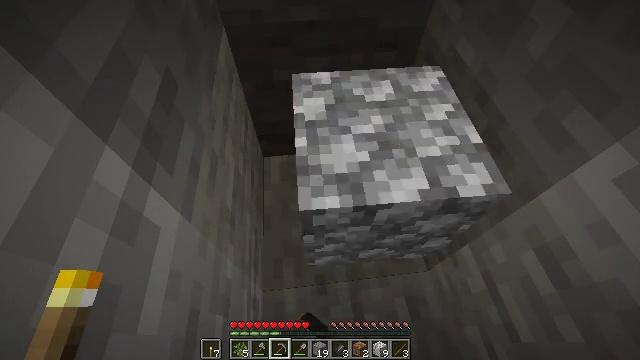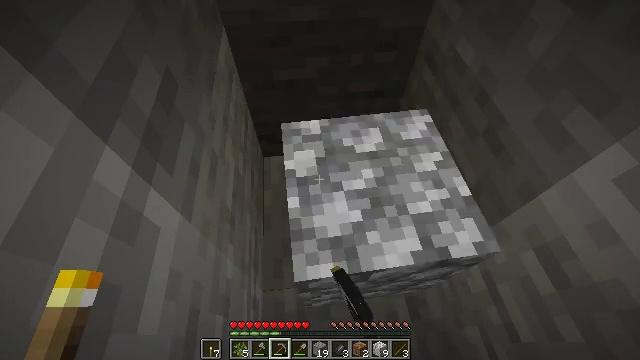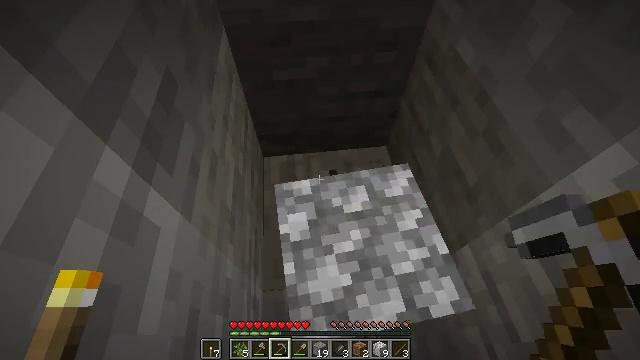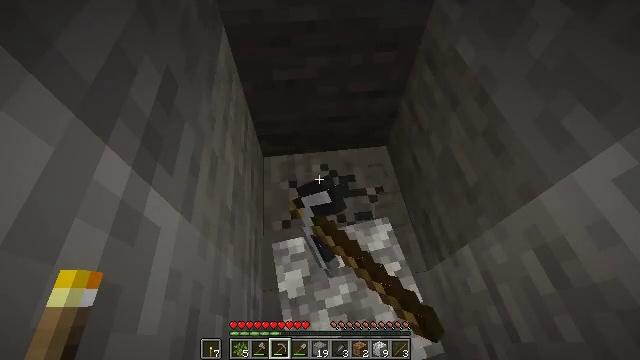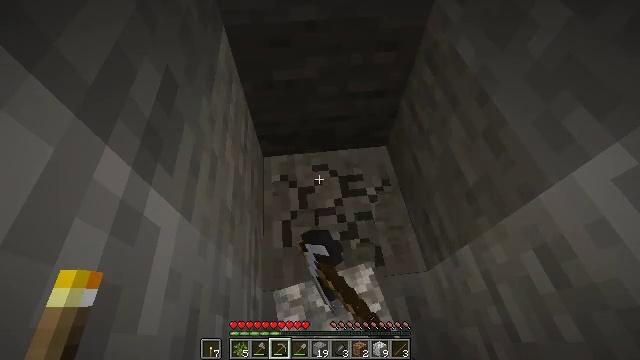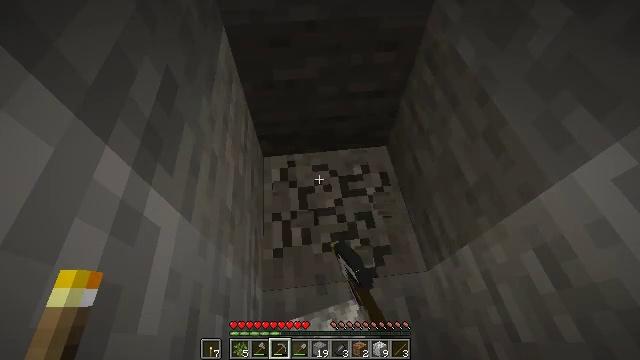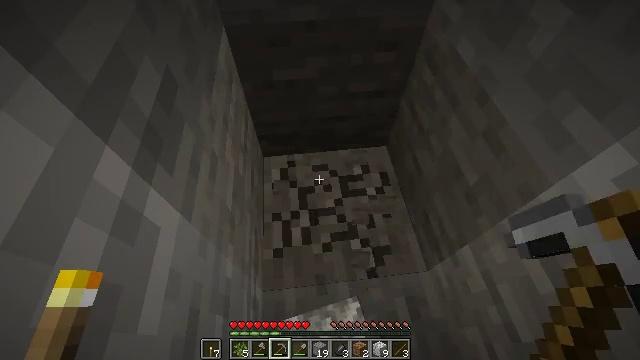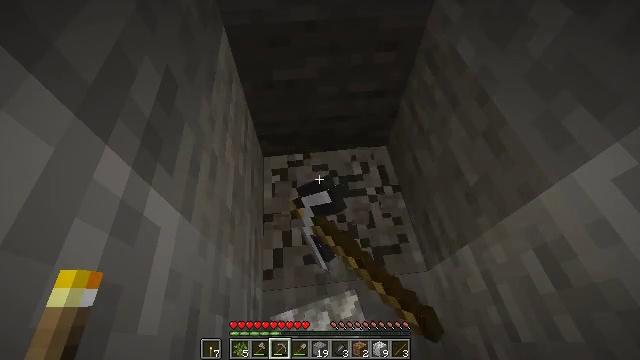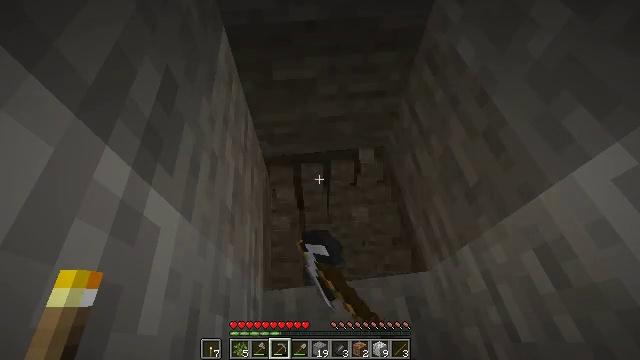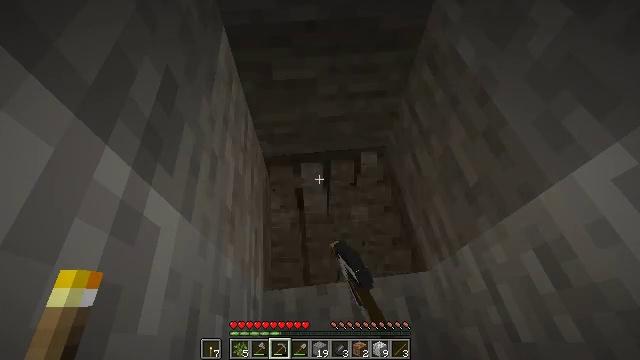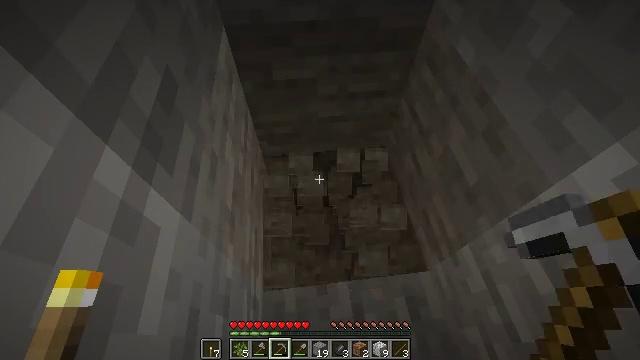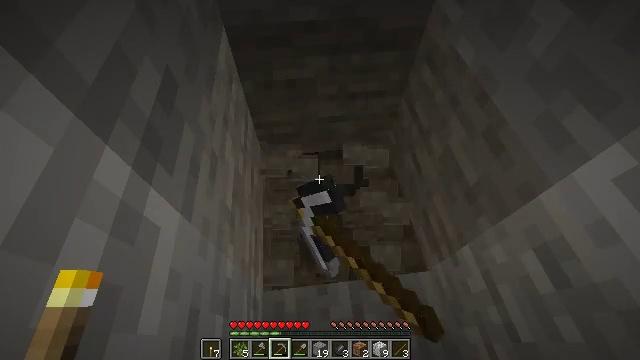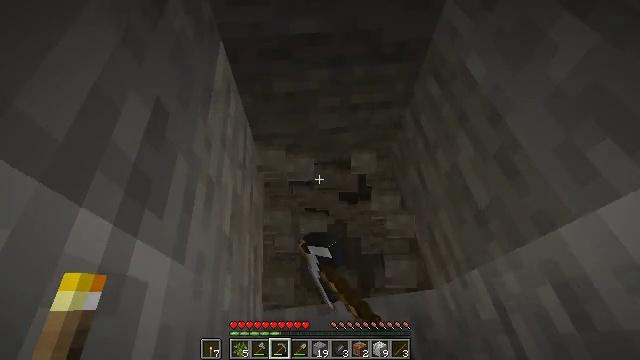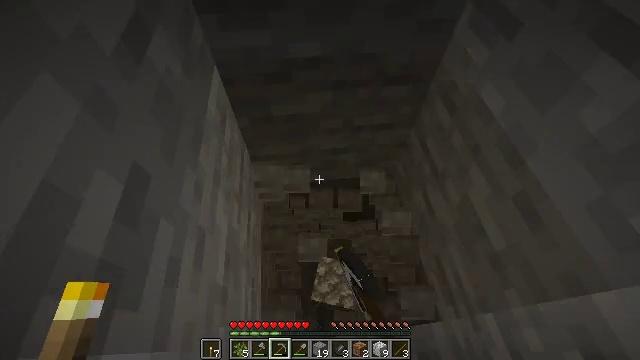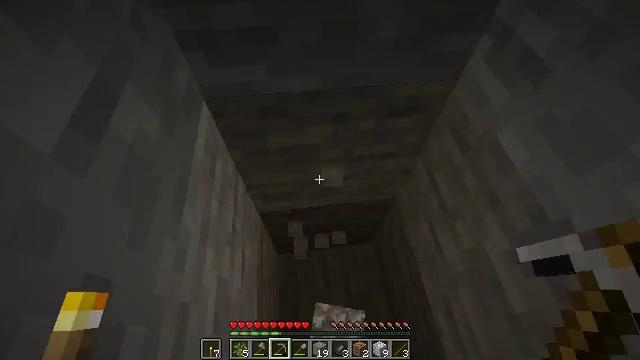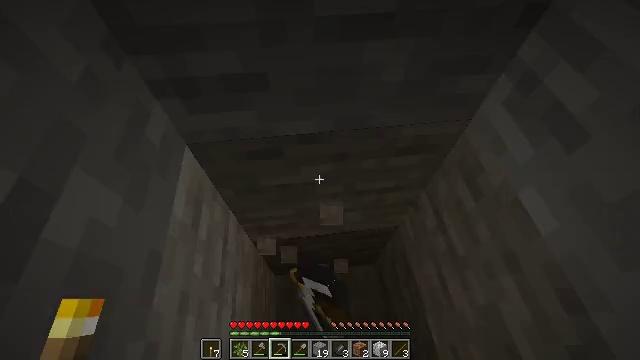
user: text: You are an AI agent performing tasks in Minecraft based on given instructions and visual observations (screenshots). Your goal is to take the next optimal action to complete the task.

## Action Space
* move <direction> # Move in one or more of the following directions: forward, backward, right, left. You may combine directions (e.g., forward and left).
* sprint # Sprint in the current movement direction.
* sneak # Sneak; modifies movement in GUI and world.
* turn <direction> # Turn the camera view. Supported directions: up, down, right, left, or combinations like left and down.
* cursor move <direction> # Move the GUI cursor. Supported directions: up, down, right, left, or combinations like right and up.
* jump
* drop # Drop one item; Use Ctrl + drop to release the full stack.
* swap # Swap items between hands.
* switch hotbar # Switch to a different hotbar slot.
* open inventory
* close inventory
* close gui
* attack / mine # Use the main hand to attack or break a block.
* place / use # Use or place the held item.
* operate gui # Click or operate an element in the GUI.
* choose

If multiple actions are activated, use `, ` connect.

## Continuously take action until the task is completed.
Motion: motion action
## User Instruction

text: Break the stone block.
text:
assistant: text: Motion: attack / mine
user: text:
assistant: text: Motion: attack / mine
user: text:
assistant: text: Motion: attack / mine
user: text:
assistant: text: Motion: attack / mine
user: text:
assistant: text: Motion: attack / mine
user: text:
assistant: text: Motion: attack / mine
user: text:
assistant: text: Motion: attack / mine
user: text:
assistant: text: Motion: attack / mine
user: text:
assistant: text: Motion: attack / mine
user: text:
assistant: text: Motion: attack / mine
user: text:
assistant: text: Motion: move forward, attack / mine
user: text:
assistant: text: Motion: move forward, attack / mine
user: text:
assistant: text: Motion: move forward, attack / mine
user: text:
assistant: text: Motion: move forward, attack / mine
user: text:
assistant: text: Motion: move forward, attack / mine
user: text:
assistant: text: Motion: move forward, attack / mine
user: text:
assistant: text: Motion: move forward, attack / mine
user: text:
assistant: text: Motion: move forward, attack / mine
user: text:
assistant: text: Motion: move forward, attack / mine
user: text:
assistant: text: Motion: attack / mine
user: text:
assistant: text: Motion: attack / mine
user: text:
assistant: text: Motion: attack / mine
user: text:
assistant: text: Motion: attack / mine
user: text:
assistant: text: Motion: attack / mine
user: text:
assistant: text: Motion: attack / mine
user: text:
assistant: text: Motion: attack / mine
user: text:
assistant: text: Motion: attack / mine
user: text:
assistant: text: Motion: attack / mine
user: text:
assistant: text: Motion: attack / mine
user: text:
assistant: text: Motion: attack / mine